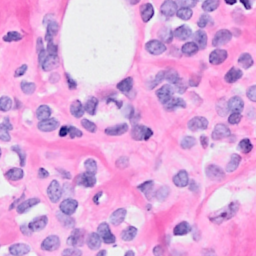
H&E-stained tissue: Breast